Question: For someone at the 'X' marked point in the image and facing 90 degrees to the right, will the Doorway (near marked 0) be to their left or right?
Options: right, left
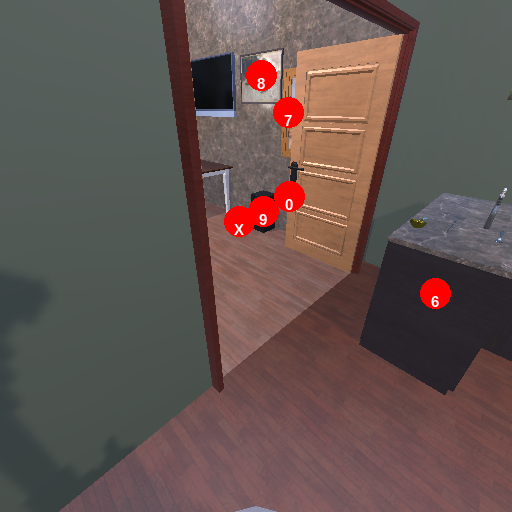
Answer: right